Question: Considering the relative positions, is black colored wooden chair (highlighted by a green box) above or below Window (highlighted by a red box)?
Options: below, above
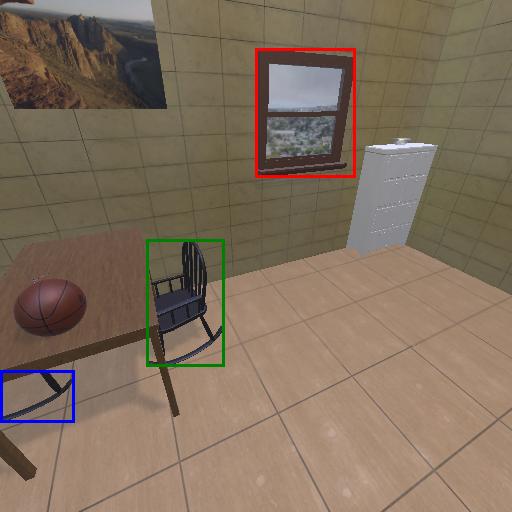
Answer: below